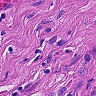
Metastatic tissue present: no